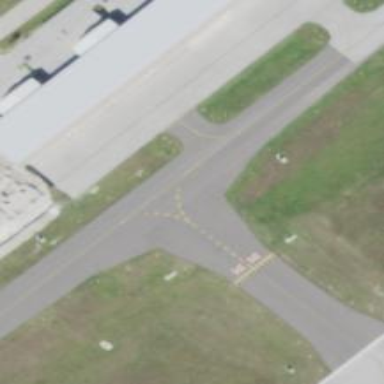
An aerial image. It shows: Image of taxiway at airport.